Interaction volume radius: 10 \u00c5
Interaction volume height: 10 \u00c5
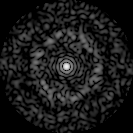
Disorder parameter: 0.8334